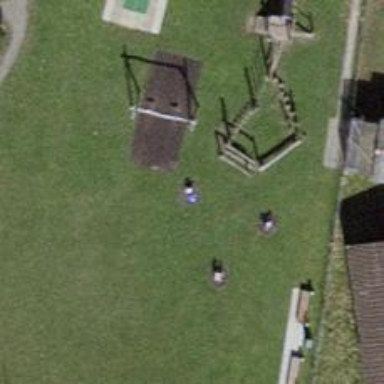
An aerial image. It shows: Springy playground.